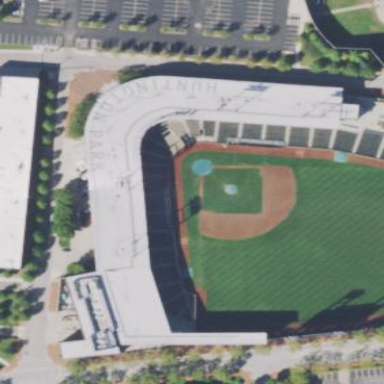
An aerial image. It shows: Outfield covered with grass in baseball field.